Interaction volume radius: 5 \u00c5
Interaction volume height: 10 \u00c5
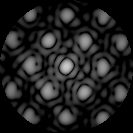
Disorder parameter: 0.1451